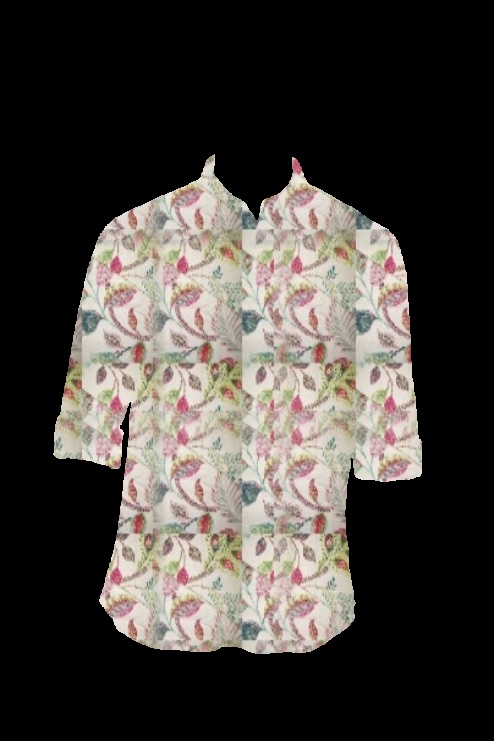
pink multi floral print button up tee